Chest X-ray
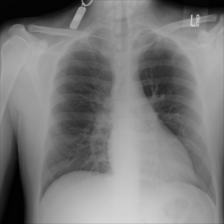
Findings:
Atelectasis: negative
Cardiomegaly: negative
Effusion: negative
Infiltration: negative
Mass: negative
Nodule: negative
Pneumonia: negative
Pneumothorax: negative
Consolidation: negative
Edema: negative
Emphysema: negative
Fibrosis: negative
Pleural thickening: negative
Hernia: negative